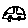
Label: car